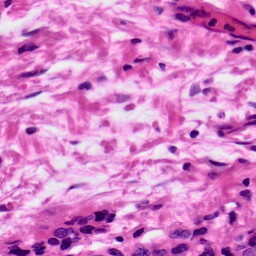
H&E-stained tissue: Ovarian